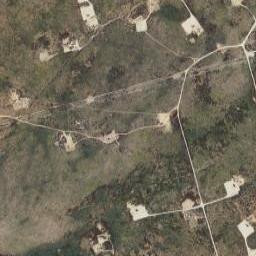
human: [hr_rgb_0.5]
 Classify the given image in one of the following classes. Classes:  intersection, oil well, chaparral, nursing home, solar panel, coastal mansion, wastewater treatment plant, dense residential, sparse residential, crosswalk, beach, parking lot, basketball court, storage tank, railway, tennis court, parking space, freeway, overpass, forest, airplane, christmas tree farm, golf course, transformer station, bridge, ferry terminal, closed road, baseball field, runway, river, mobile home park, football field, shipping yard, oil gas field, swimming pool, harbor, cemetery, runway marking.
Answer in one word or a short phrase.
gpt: oil gas field